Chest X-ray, PA view. Patient: 22 years old, sex F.
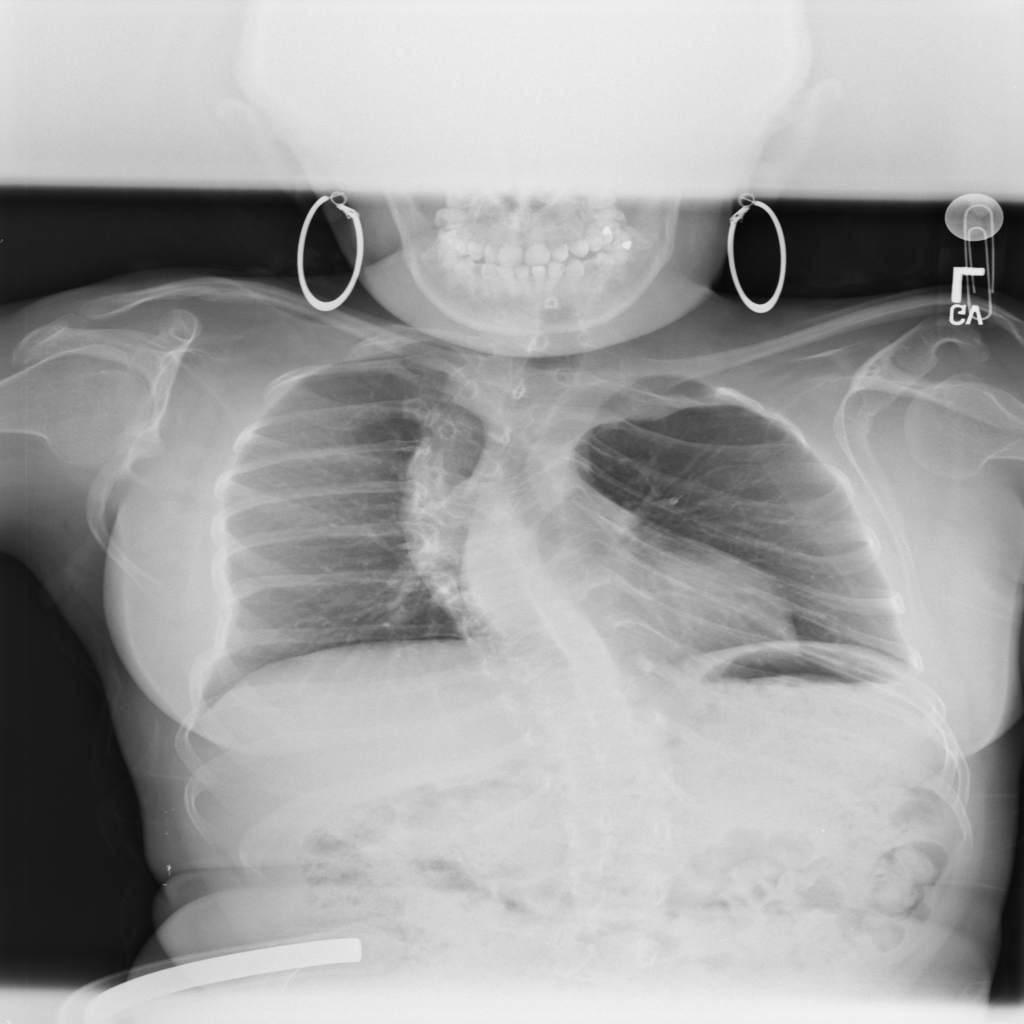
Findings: No Finding